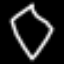
Label: diamond